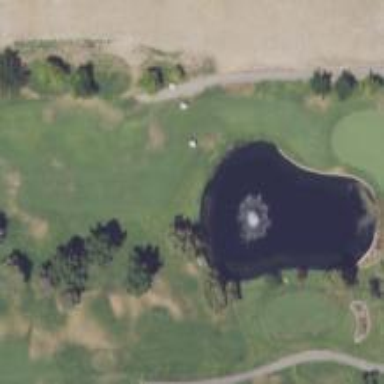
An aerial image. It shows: View of golf hole.